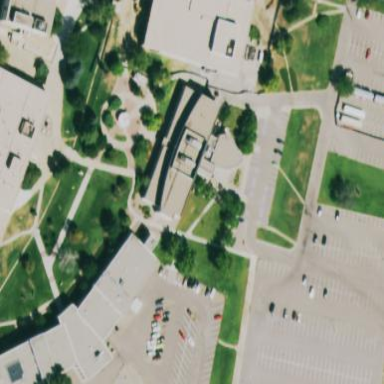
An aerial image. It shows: University building.